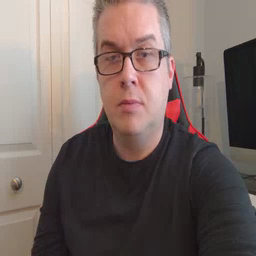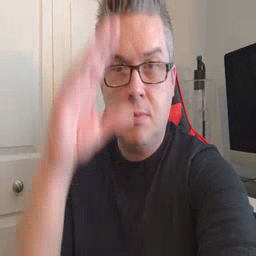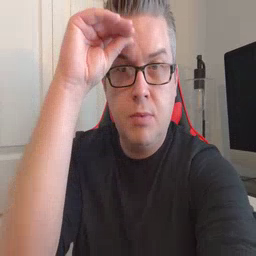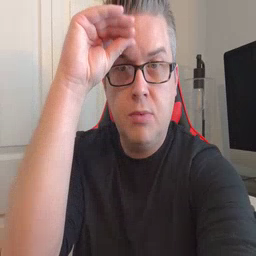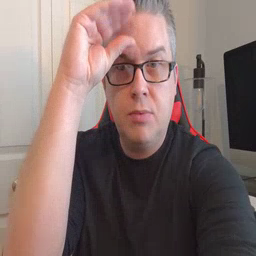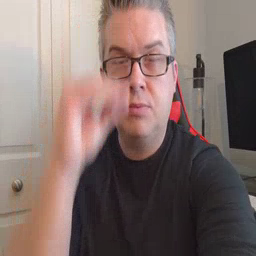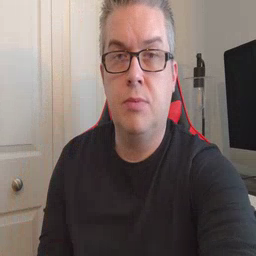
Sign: boy